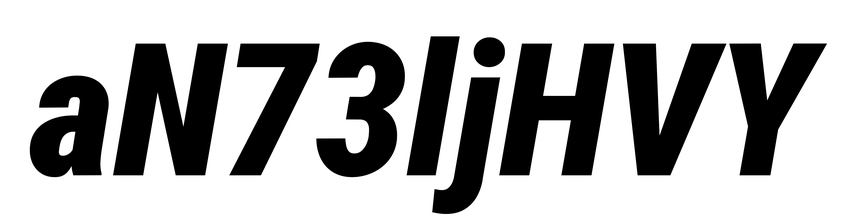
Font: Roboto-Italic_Condensed_Black_Italic